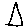
Label: triangle